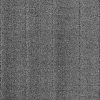
Atmospheric dust classification: dusty